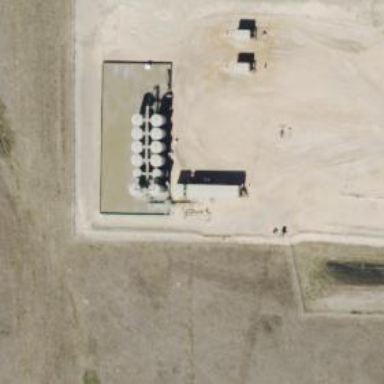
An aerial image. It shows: Storage tank that is man-made.